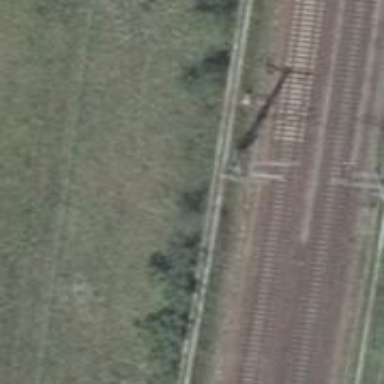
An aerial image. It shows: Power pole.